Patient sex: F
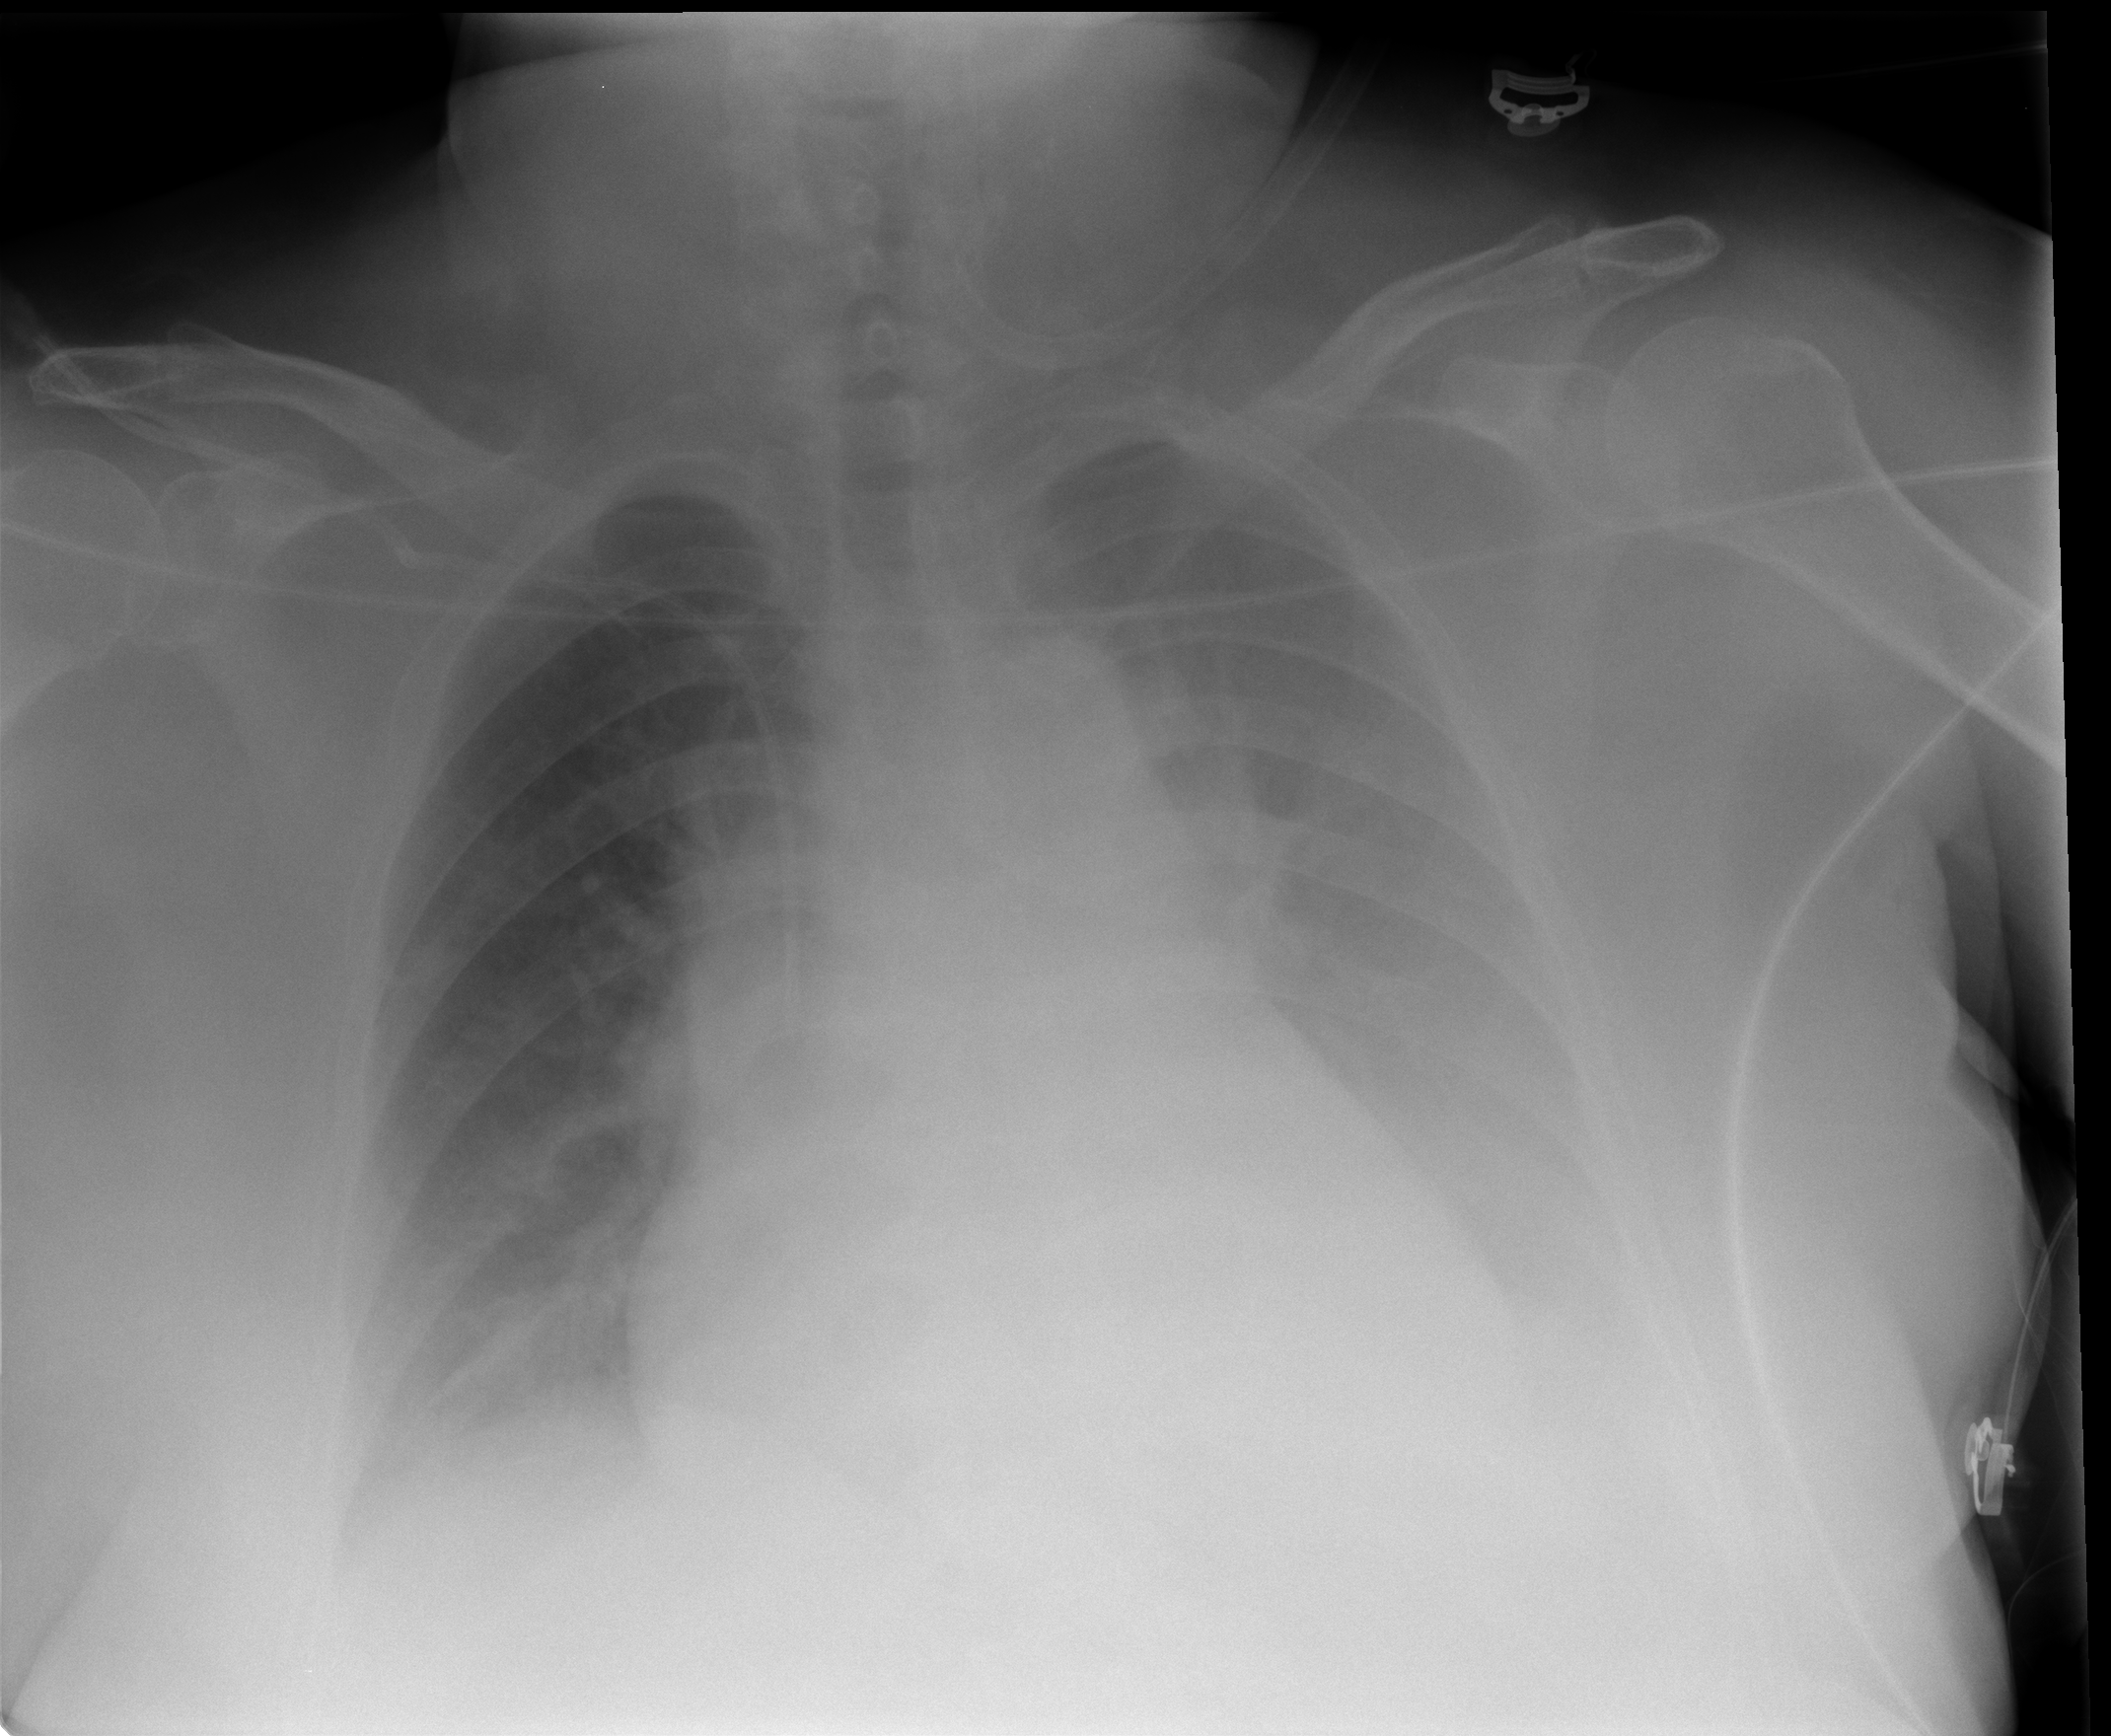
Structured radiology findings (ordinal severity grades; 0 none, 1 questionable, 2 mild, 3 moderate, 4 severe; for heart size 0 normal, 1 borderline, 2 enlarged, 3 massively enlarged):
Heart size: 0
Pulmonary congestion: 0
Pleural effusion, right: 0
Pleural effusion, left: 3
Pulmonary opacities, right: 0
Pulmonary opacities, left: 0
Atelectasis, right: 1
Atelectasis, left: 3